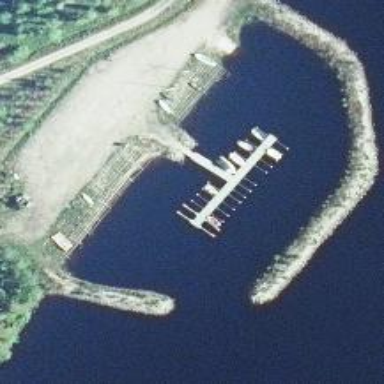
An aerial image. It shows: Pier with mooring facilities.